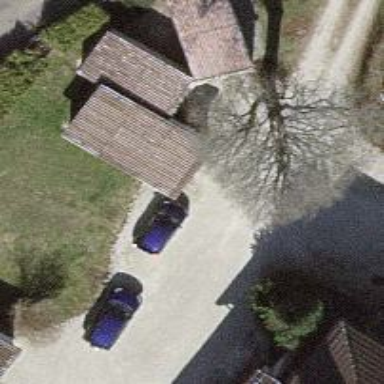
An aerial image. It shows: Group of garages.